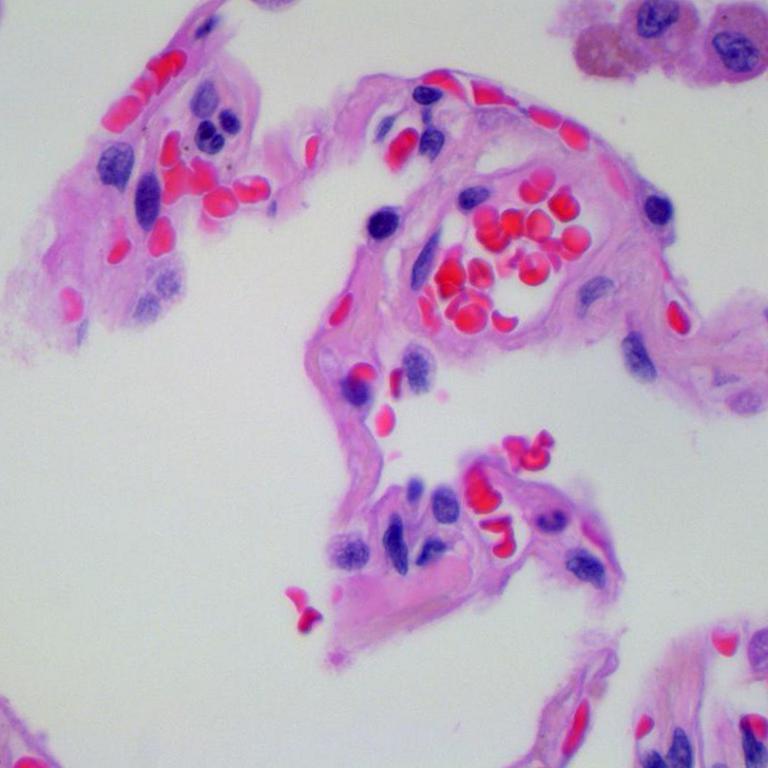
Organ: lung
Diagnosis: benign